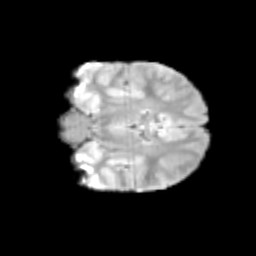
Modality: T2w
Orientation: coronal
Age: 9
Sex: male
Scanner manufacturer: siemens
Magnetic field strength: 3 T
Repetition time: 3.8 s
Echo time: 0.07 s